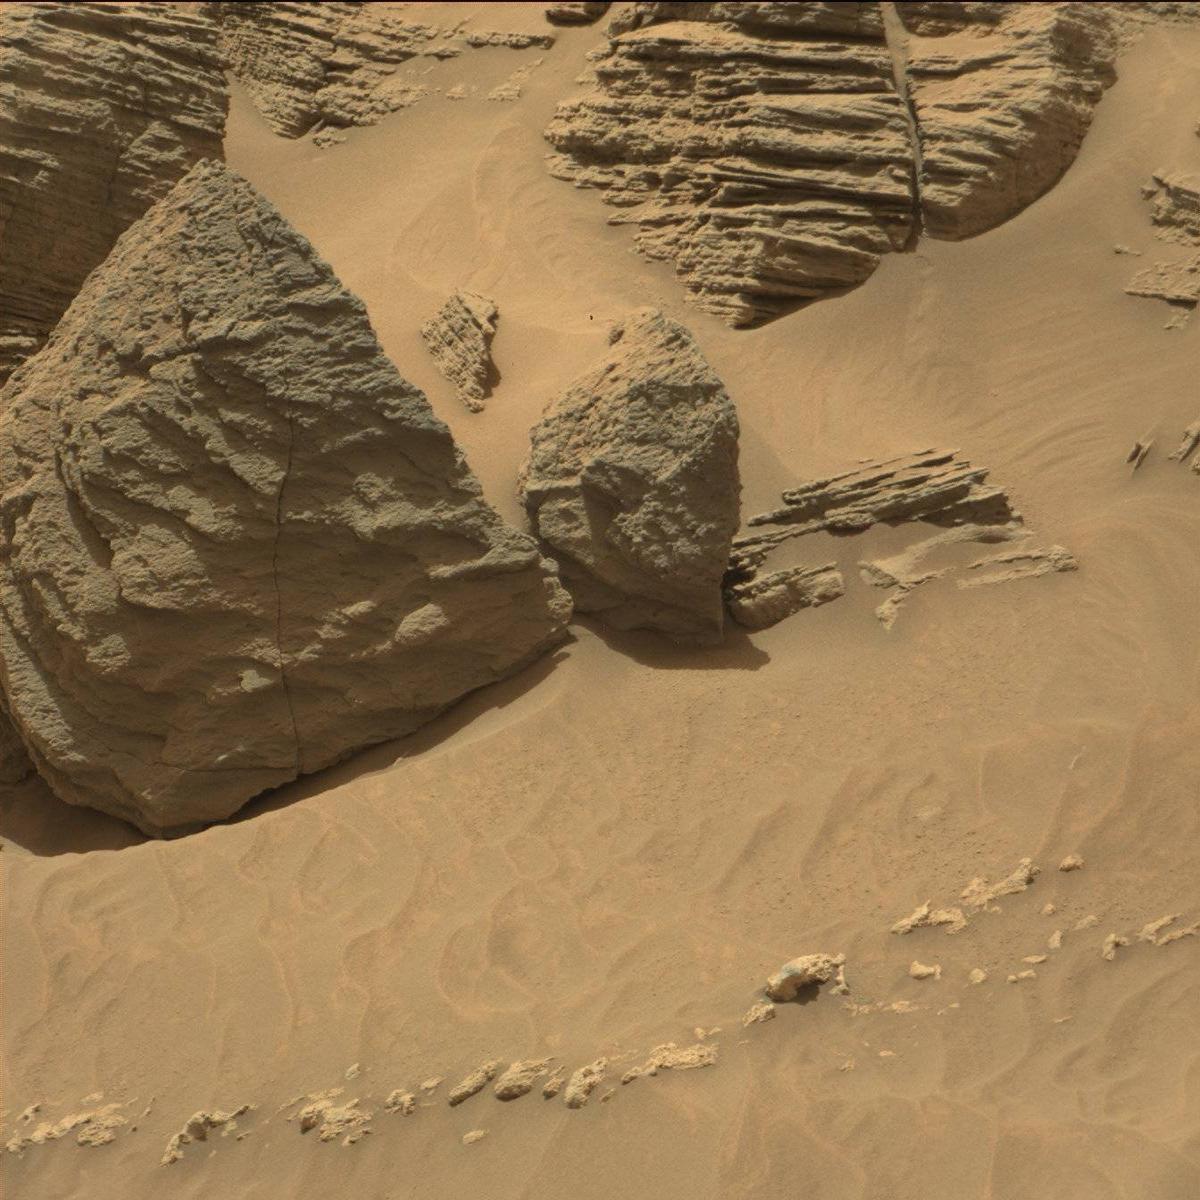
Terrain classes present: Bedrock, Rock, Sand / Soil